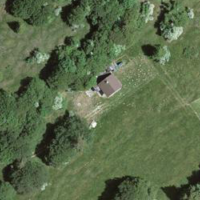
EUNIS habitat code: 23
Species observed at this site:
Ranunculus platanifolius
Gentiana verna
Anthemis arvensis
Rosa pendulina
Phyteuma orbiculare